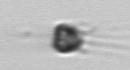
Label: Apedinella